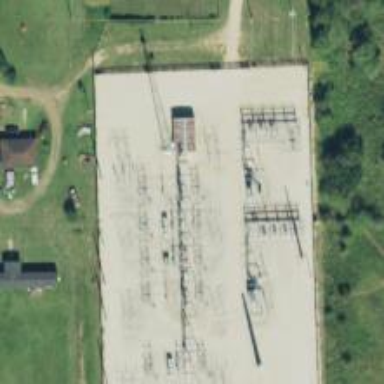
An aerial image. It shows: Switch for power supply.